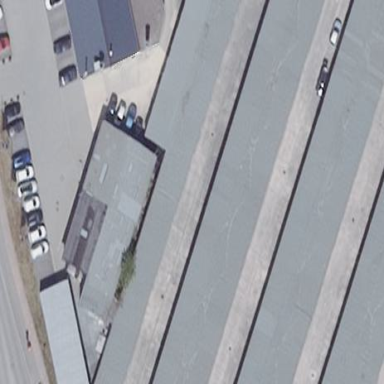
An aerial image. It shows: Group of garages.